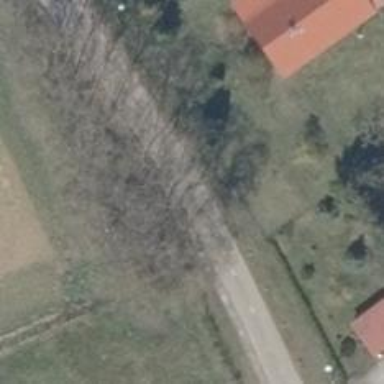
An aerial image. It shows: Paved residential road.